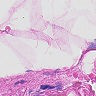
Metastatic tissue present: no